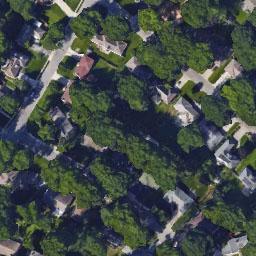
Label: medium_residential